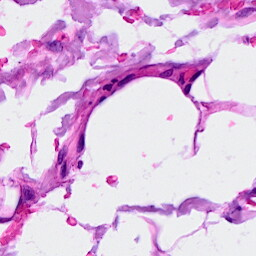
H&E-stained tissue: Breast